Chest X-ray. View position: AP
Patient age: 51
Patient sex: F
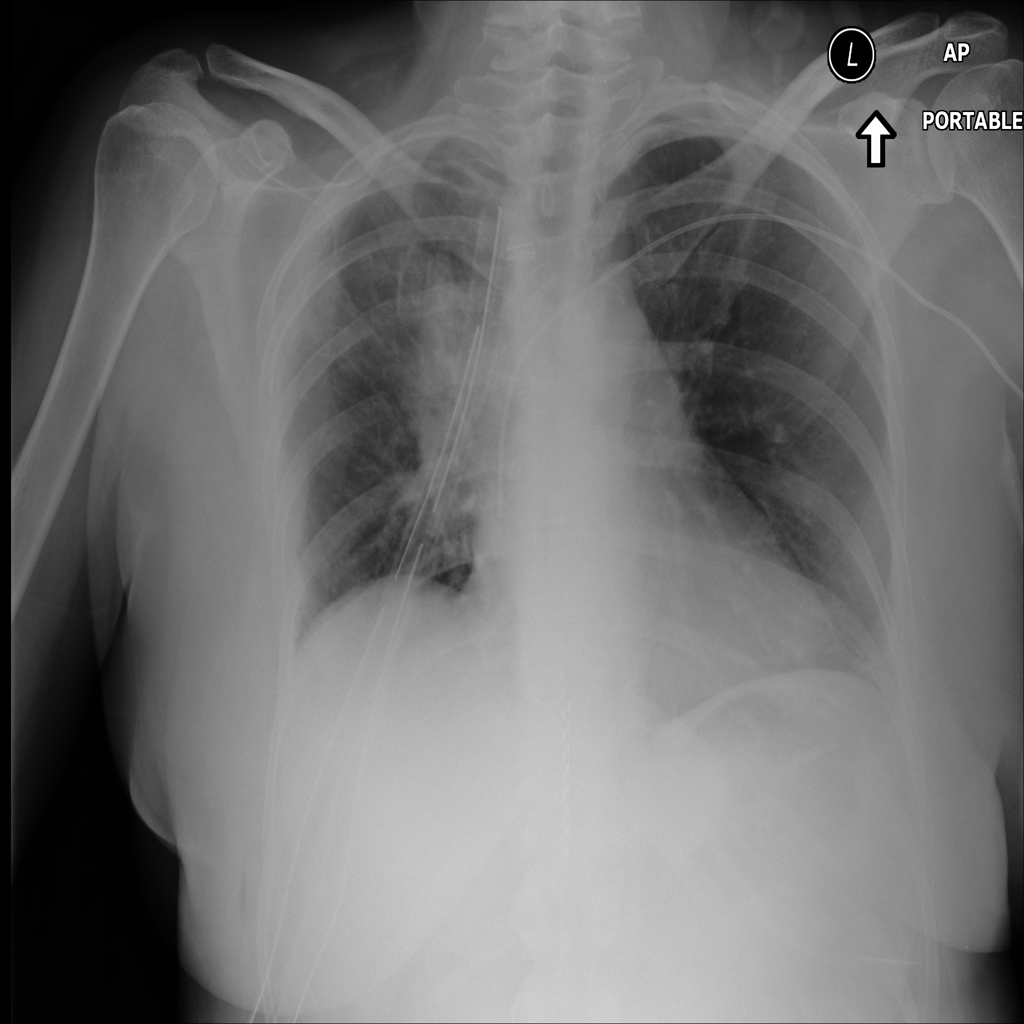
Finding: Pneumothorax